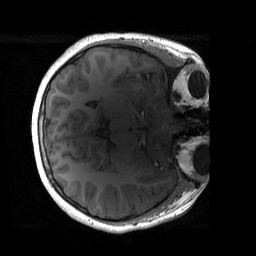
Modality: T1w
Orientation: axial
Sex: male
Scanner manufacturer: siemens
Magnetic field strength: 3 T
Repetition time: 1.9 s
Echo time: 0.00243 s